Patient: sex F, age 56
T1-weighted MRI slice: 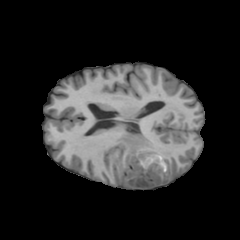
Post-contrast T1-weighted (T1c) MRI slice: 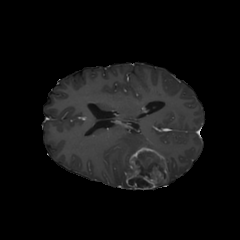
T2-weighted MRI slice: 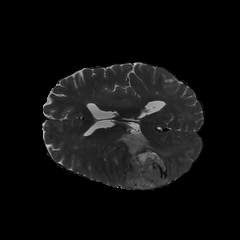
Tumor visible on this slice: yes
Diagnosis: Glioblastoma, IDH-wildtype
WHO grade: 4